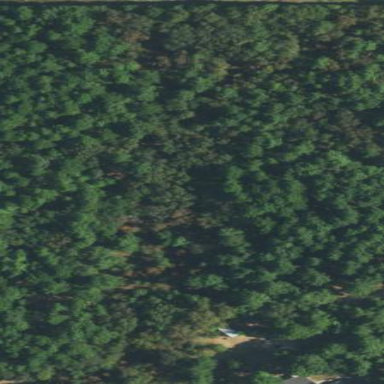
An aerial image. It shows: Mixed woodland area with variety of leaf types and cycles.